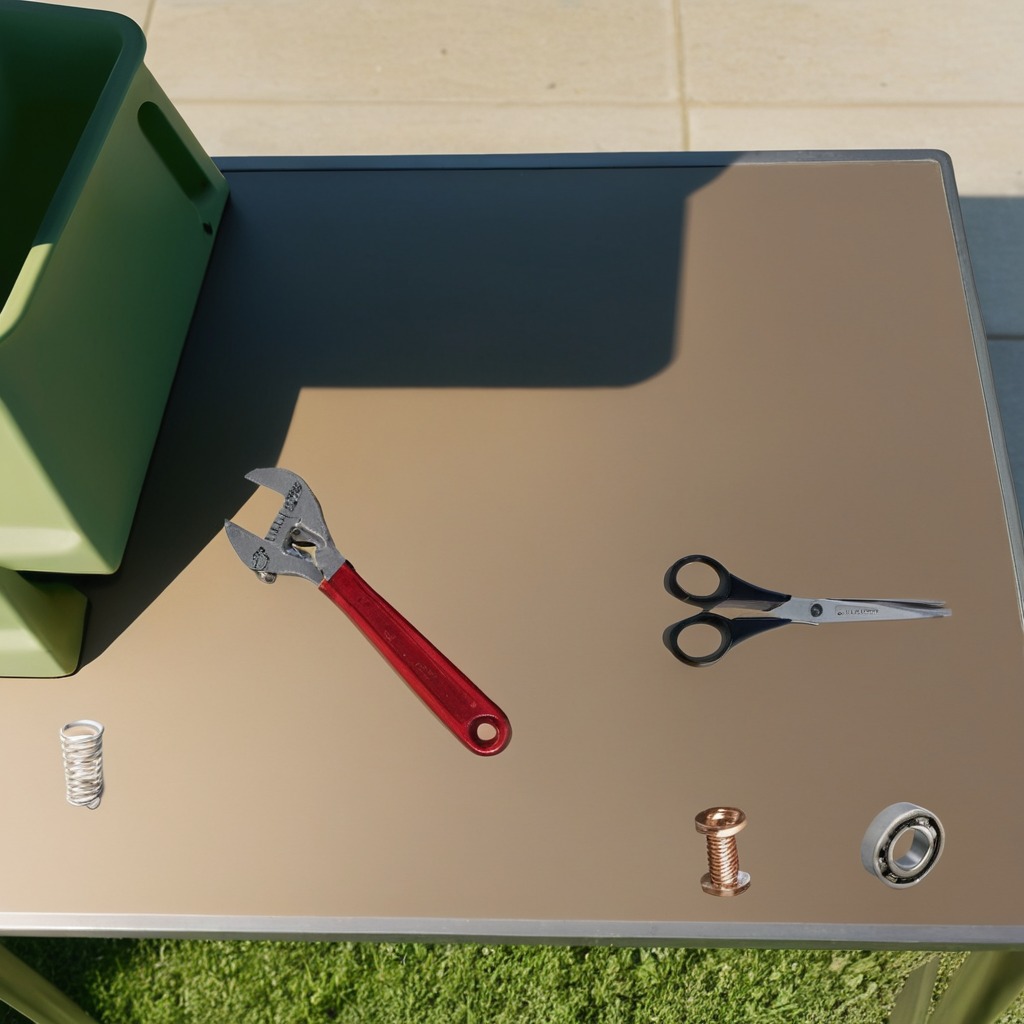
A ball bearing, a machine screw, a coiled metal spring, a pair of scissors, and a wrench are lying on the textured surface.